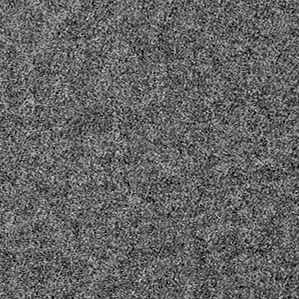
Label: frost